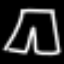
Label: pants